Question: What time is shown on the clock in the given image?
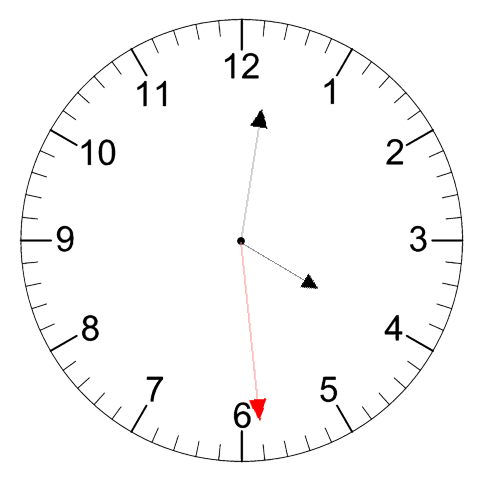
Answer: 04:01:29